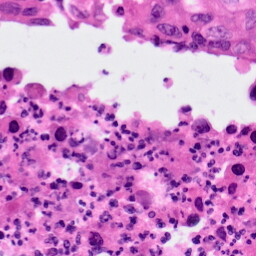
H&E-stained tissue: Lung